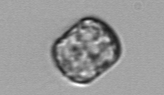
Label: Thalassiosira